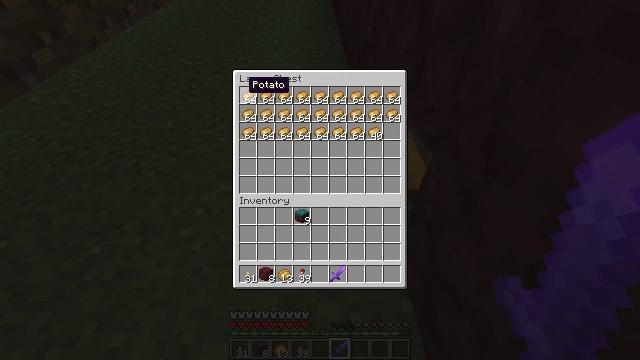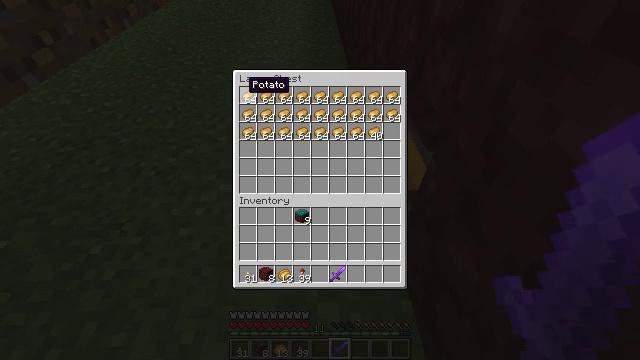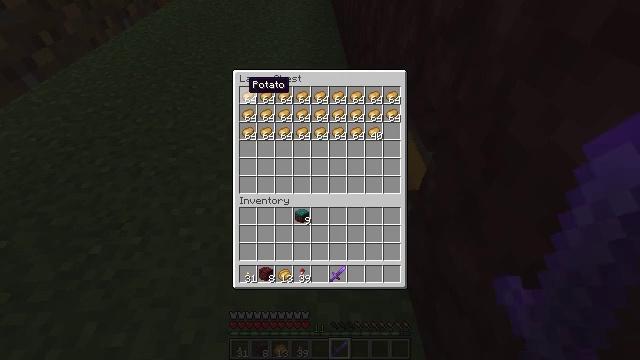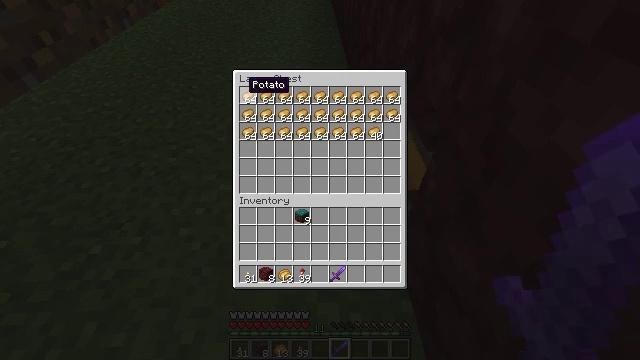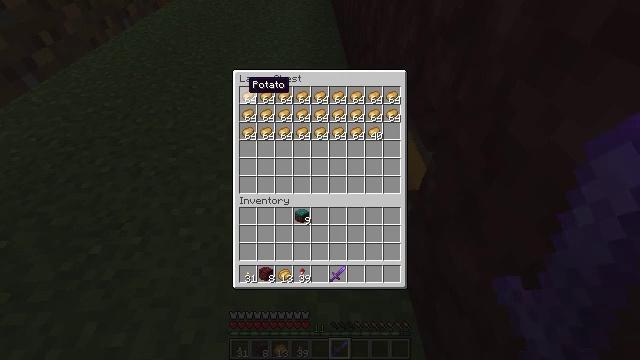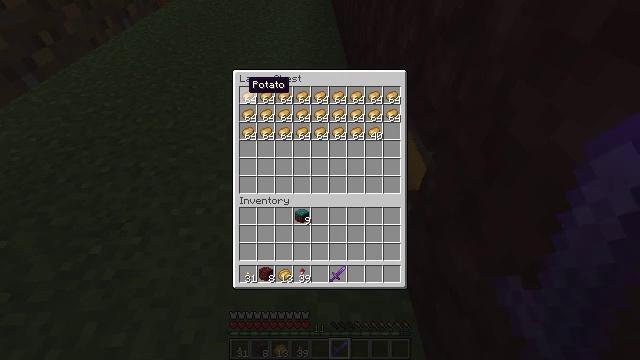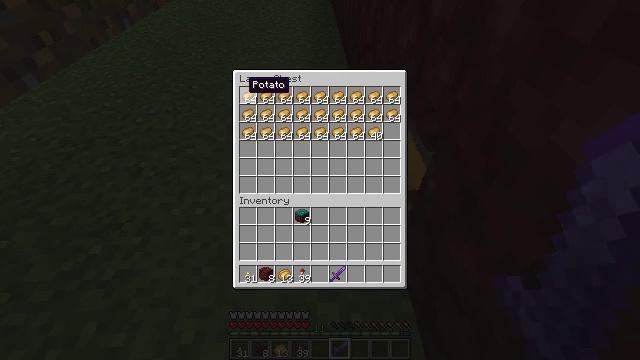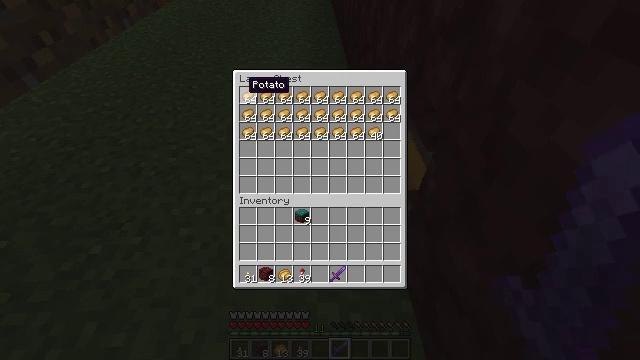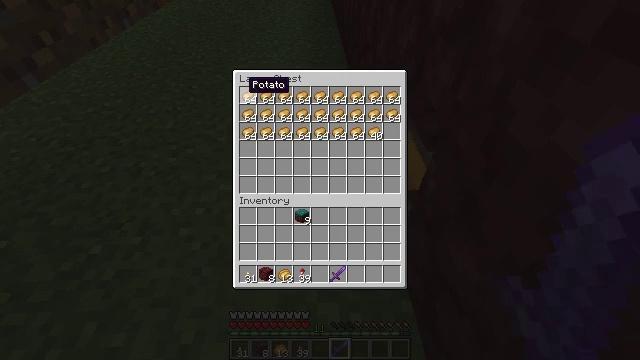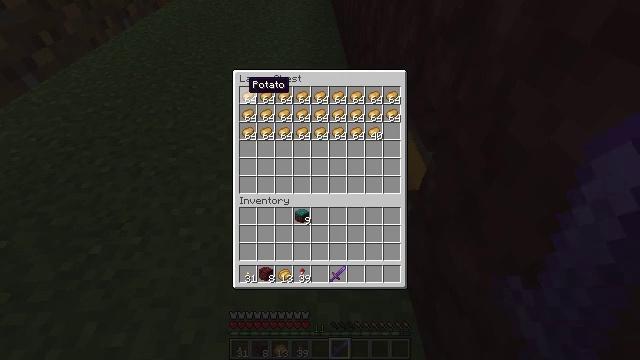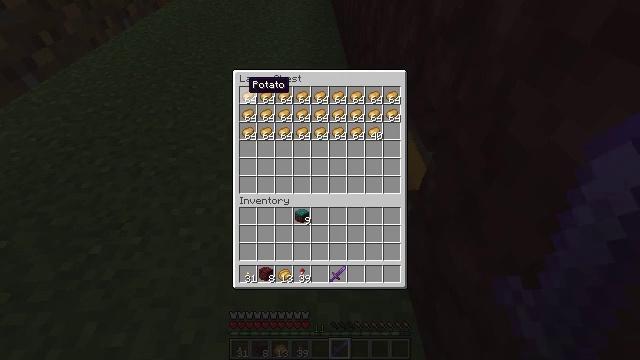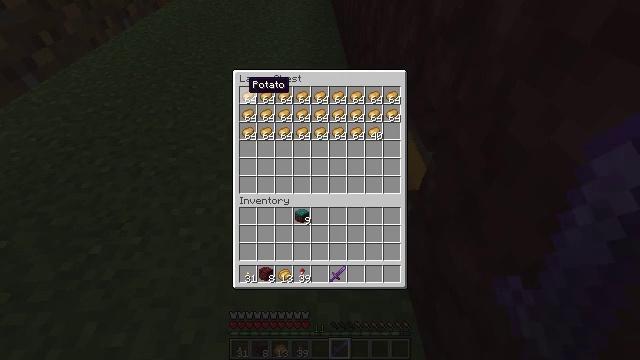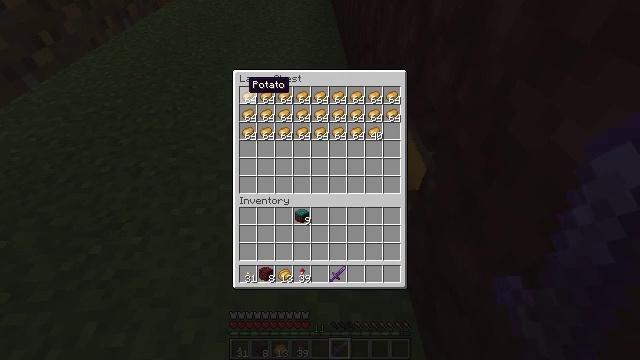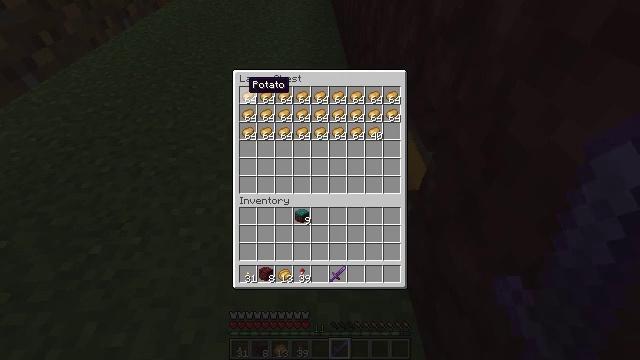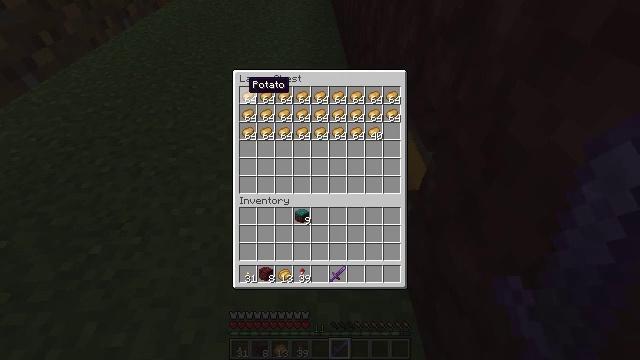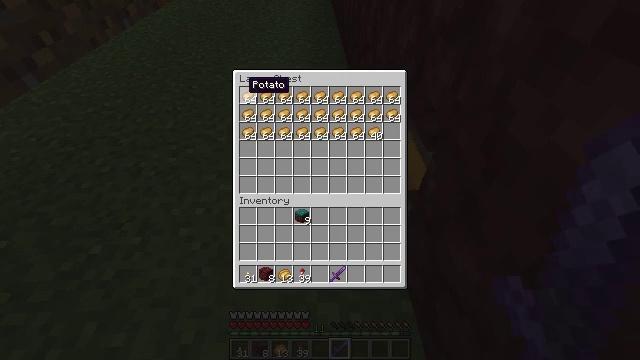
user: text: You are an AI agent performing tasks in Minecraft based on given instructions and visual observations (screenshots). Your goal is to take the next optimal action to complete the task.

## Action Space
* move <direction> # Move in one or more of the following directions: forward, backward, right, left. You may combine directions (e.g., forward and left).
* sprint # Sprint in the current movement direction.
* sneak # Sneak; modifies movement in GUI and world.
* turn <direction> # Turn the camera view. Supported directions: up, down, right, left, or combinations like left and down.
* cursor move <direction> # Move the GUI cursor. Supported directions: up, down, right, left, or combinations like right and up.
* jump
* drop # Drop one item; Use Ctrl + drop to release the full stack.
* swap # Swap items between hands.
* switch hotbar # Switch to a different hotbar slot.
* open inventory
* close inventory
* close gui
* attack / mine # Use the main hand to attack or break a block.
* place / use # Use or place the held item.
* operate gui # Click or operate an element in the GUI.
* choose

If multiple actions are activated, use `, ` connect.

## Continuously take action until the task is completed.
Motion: motion action
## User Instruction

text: craft item air
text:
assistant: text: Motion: no_op
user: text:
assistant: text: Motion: no_op
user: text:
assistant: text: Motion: no_op
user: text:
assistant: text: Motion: no_op
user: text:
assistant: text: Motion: no_op
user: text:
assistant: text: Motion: no_op
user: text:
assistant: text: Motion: no_op
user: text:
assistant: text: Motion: no_op
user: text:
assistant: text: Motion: no_op
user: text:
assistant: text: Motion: no_op
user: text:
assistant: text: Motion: no_op
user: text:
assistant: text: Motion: no_op
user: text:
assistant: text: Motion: no_op
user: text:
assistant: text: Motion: no_op
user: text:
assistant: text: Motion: no_op
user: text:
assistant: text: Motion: no_op
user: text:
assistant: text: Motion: no_op
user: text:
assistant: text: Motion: no_op
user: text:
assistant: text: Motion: no_op
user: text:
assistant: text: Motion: no_op
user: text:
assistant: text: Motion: no_op
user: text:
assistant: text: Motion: no_op
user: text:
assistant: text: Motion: no_op
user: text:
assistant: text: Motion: no_op
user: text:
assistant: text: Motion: no_op
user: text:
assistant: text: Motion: no_op
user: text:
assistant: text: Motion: no_op
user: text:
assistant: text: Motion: no_op
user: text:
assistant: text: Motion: no_op
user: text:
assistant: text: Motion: no_op